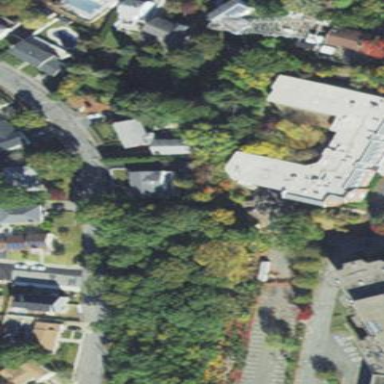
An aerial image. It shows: Nursing home building.